Question: I am trying to achieve a CSS3 opacity similar to what Facebook uses for its "Comments" Social Plugin. The opacity has a sort of "glass-like" look as if you were looking through a window.
Here is a screenshot of what I am referring to:

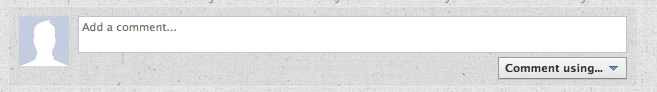
Answer: Here is a cross browser solution
<URL>
the trick is to nest the background div within a container div